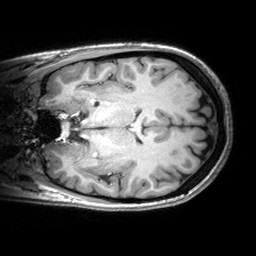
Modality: T1w
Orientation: coronal
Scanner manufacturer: siemens
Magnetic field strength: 3 T
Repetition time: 2.53 s
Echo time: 0.00299 s